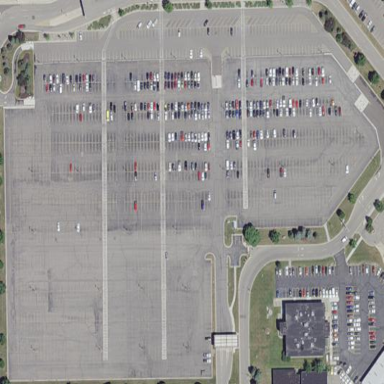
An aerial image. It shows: Parking area with surface.